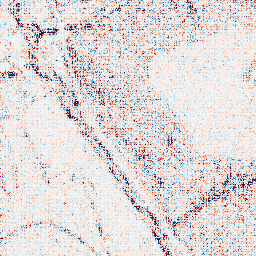
Category: wavelet
Decomposition family: wavelet_biorthogonal
Decomposition parameters: wavelet: bior5.5
level: 1
Upsampling method: area
Upsampling parameters: scale: 2
Upsampling scale: 2